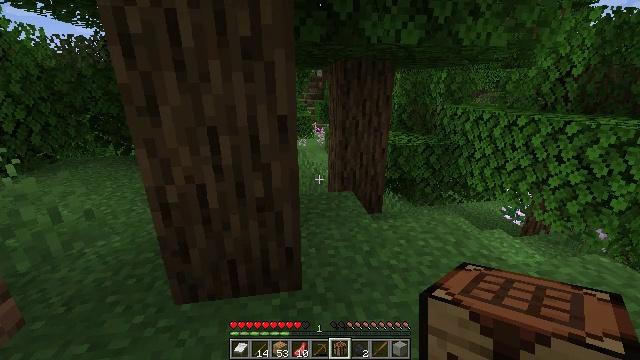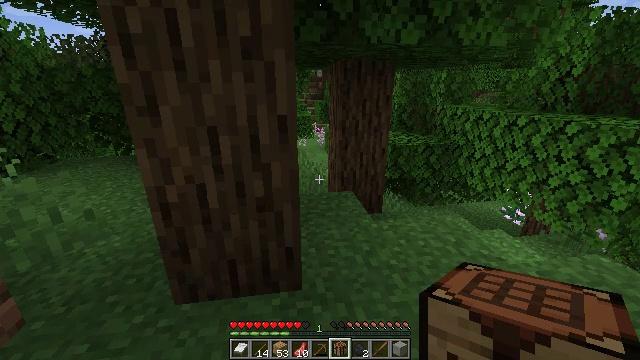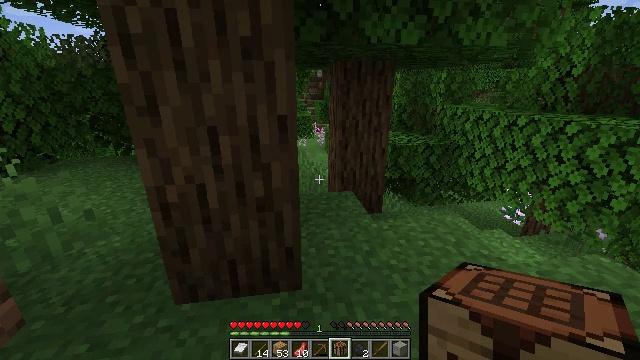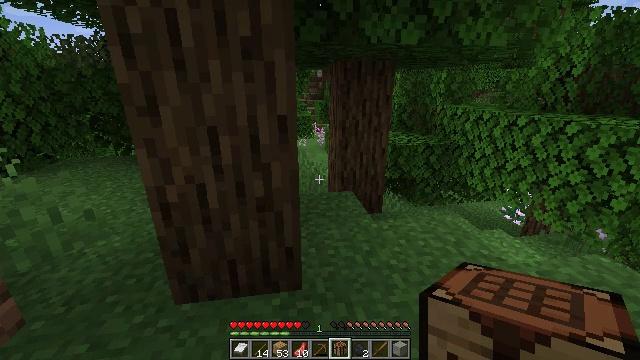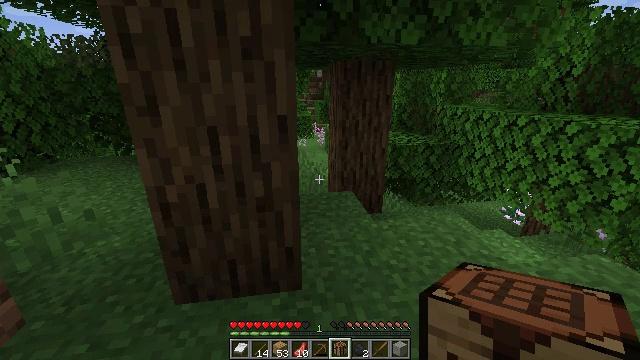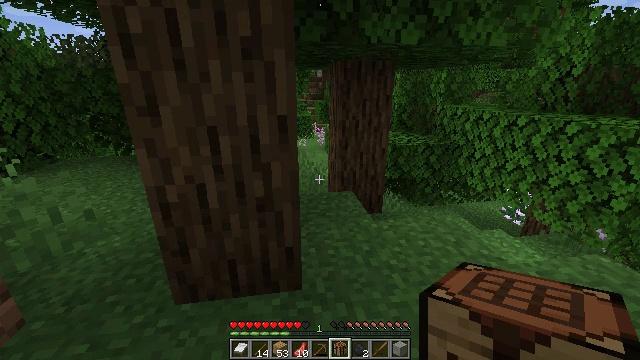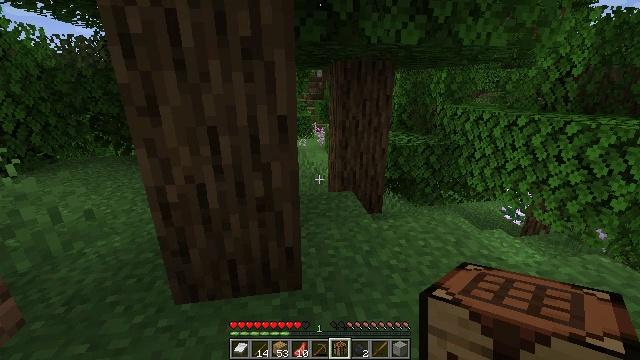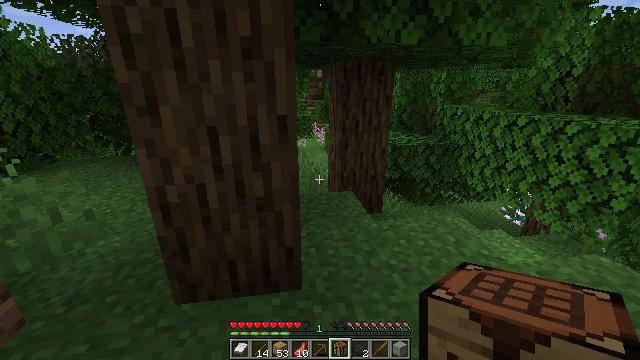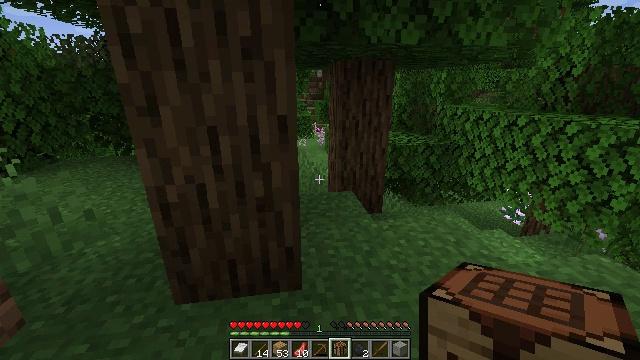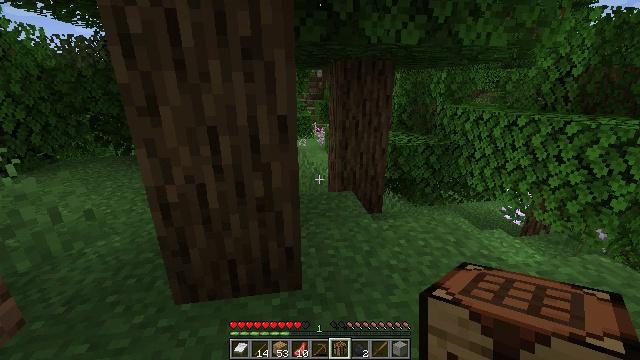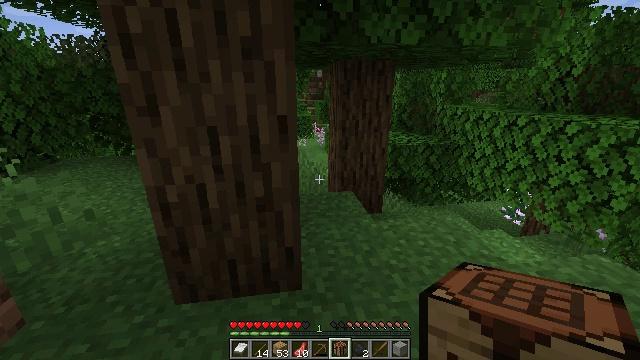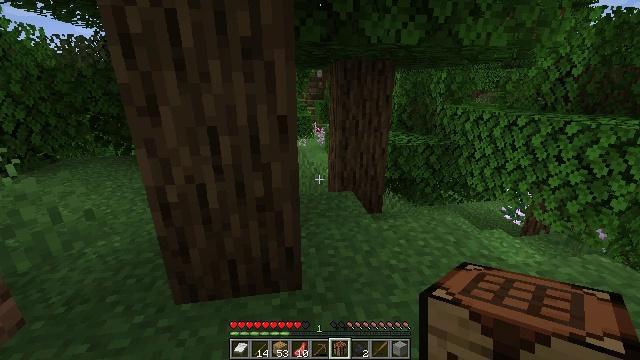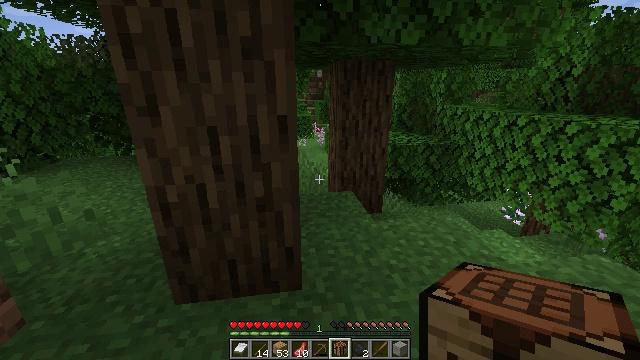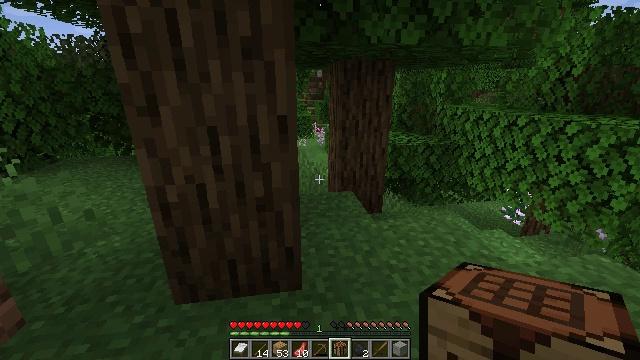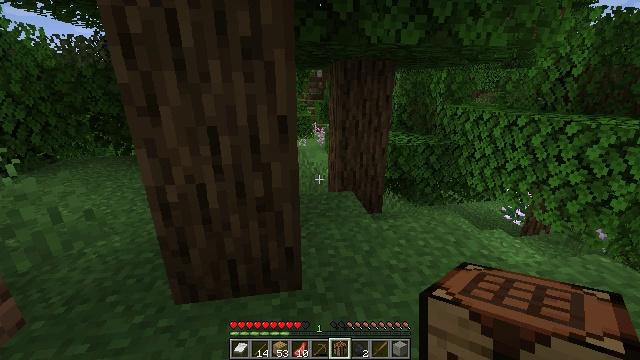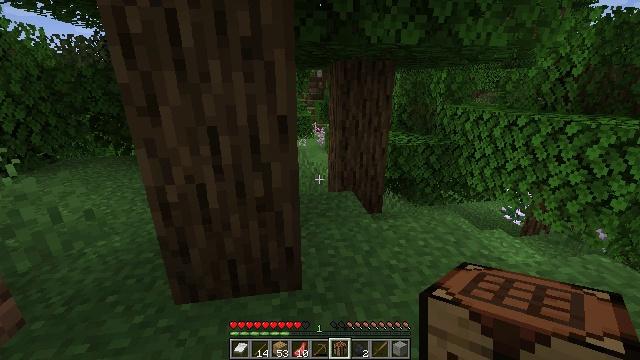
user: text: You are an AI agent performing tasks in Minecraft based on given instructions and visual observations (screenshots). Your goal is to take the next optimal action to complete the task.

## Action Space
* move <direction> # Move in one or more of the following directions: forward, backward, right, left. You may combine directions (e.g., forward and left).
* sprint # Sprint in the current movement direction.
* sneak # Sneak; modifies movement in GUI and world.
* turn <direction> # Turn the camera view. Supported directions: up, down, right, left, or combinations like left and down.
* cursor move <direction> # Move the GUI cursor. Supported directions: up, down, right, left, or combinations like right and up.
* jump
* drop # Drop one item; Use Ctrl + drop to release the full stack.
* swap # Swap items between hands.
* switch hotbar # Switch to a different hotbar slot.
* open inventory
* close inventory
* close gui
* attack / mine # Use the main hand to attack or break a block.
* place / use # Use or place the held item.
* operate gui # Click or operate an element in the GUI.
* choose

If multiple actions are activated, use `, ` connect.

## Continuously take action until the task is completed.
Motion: motion action
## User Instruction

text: Collect the bee nest for honey.
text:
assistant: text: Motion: no_op
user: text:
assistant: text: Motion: no_op
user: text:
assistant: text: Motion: no_op
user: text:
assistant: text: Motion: no_op
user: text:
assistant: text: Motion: no_op
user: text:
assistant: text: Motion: no_op
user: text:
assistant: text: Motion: no_op
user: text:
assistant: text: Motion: no_op
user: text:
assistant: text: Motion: no_op
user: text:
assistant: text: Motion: no_op
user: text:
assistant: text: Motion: no_op
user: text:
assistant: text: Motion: no_op
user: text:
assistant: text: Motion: no_op
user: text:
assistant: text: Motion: no_op
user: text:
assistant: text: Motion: no_op
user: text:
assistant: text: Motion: no_op
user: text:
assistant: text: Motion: switch to hotbar 7
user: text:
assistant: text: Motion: switch to hotbar 7
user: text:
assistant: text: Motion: switch to hotbar 7
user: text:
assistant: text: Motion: switch to hotbar 7
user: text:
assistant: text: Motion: no_op
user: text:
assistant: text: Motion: no_op
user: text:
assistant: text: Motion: no_op
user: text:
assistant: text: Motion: no_op
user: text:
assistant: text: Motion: no_op
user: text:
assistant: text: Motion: no_op
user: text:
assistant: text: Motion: no_op
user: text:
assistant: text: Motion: no_op
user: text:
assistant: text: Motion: no_op
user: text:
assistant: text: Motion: no_op